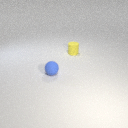
small blue rubber sphere to the left of small yellow rubber cylinder